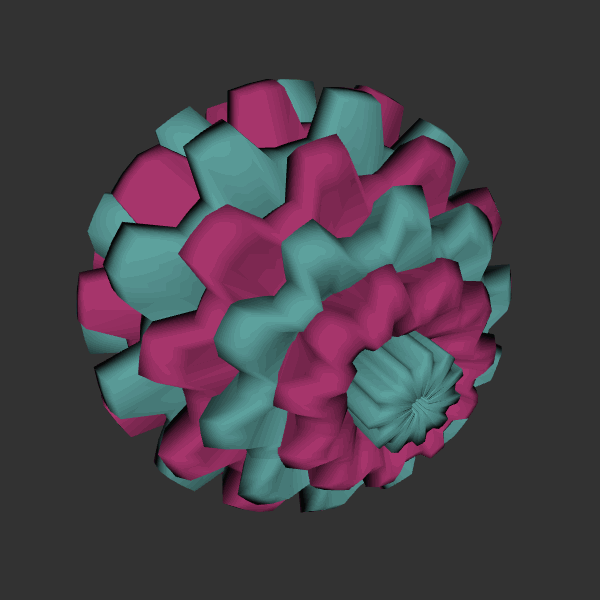
Background: dark